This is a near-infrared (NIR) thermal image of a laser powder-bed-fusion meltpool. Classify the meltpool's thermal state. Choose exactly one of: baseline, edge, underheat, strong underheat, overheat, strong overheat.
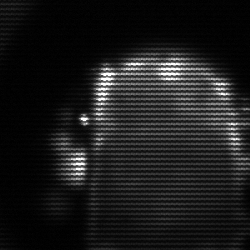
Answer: baseline